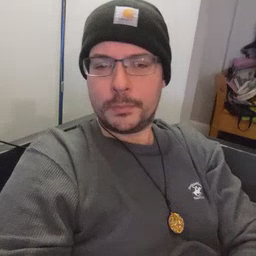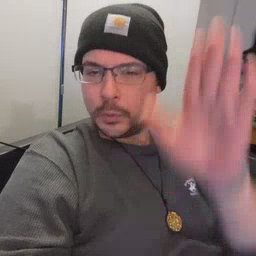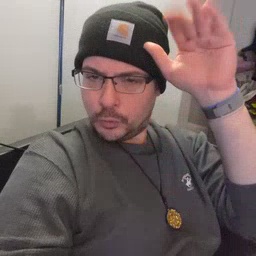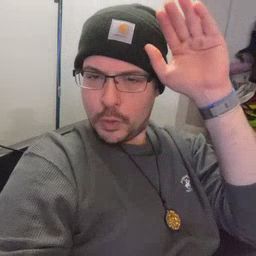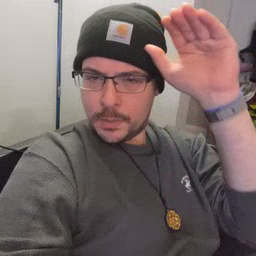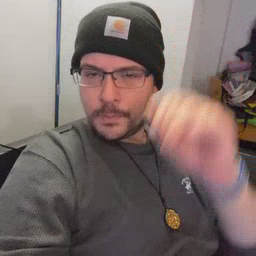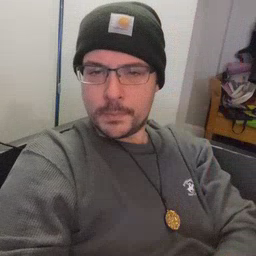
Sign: donkey